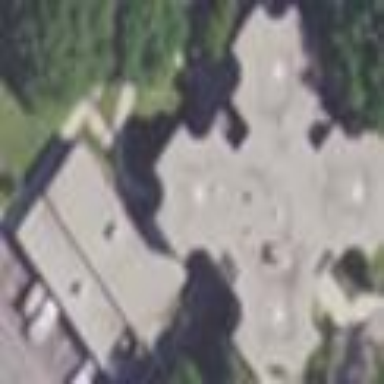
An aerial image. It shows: Community center building.